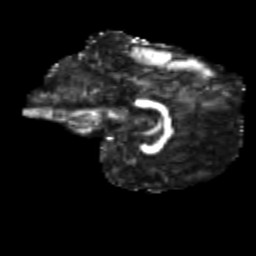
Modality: FA
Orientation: sagittal
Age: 11
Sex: male
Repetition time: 9.4 s
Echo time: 0.089 s